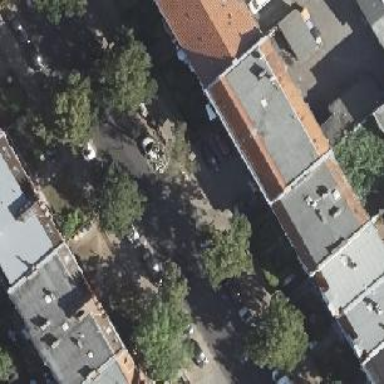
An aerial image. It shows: Kindergarten.